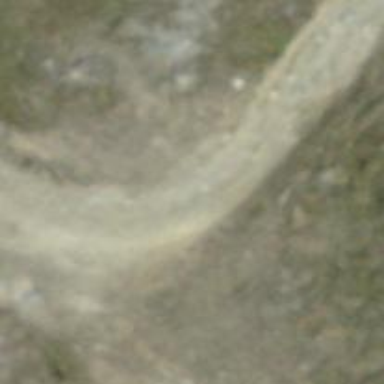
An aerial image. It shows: Path.